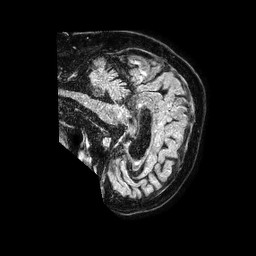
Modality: FLAIR
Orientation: sagittal
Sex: male
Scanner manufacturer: philips
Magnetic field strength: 1.5 T
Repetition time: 4.8 s
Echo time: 0.3 s